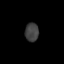
Tissue: lung
Cell type: Others
Senescence score: 0.2419
Nuclear area (px): 248
Mean DAPI intensity: 63.577